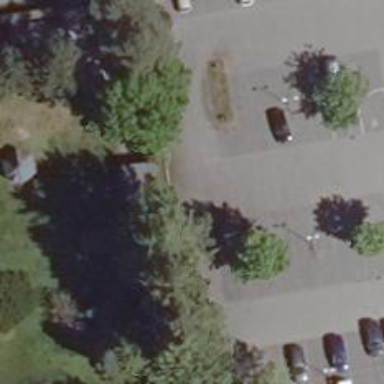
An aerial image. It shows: Road serving as parking aisle.